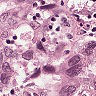
Metastatic tissue present: yes